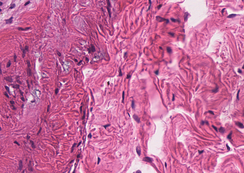
Tumor epithelial tissue: no
Tumor-associated stroma tissue: yes
Normal tissue: no